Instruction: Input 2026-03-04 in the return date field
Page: home
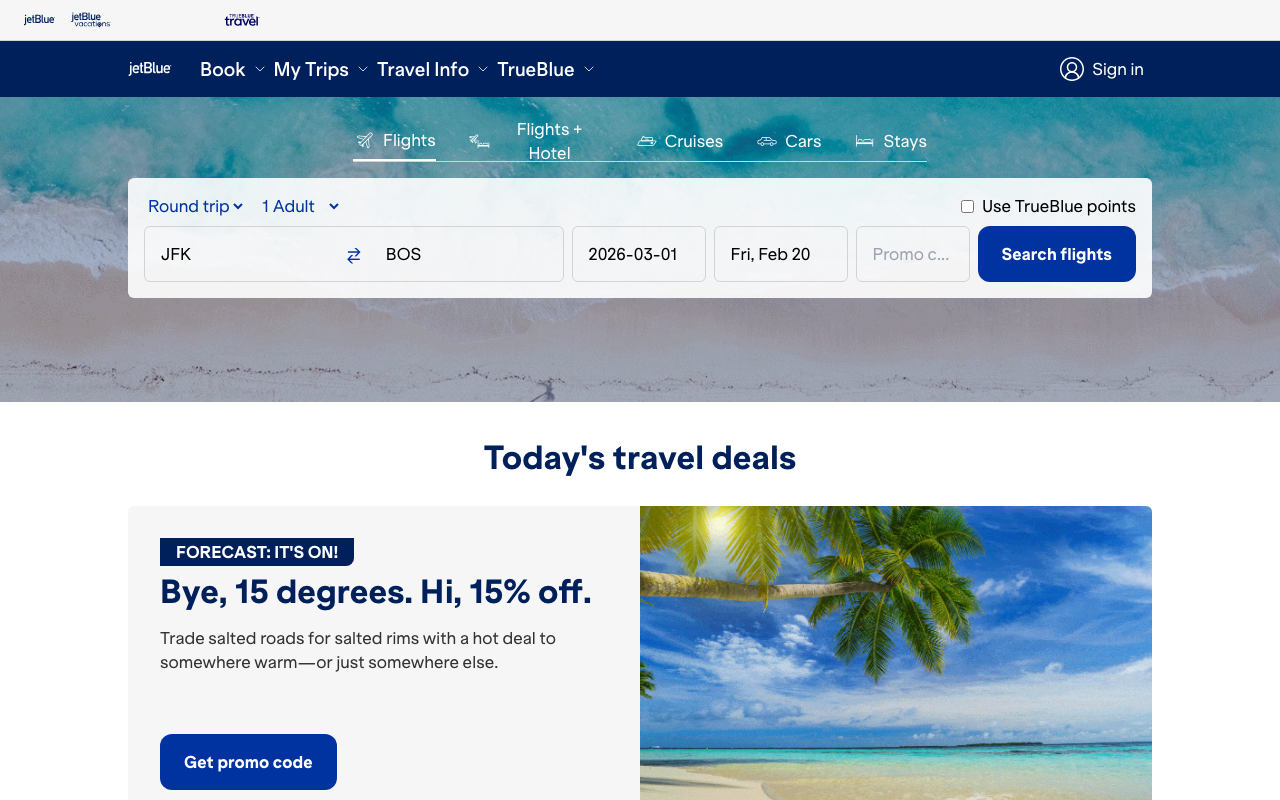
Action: type